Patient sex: F
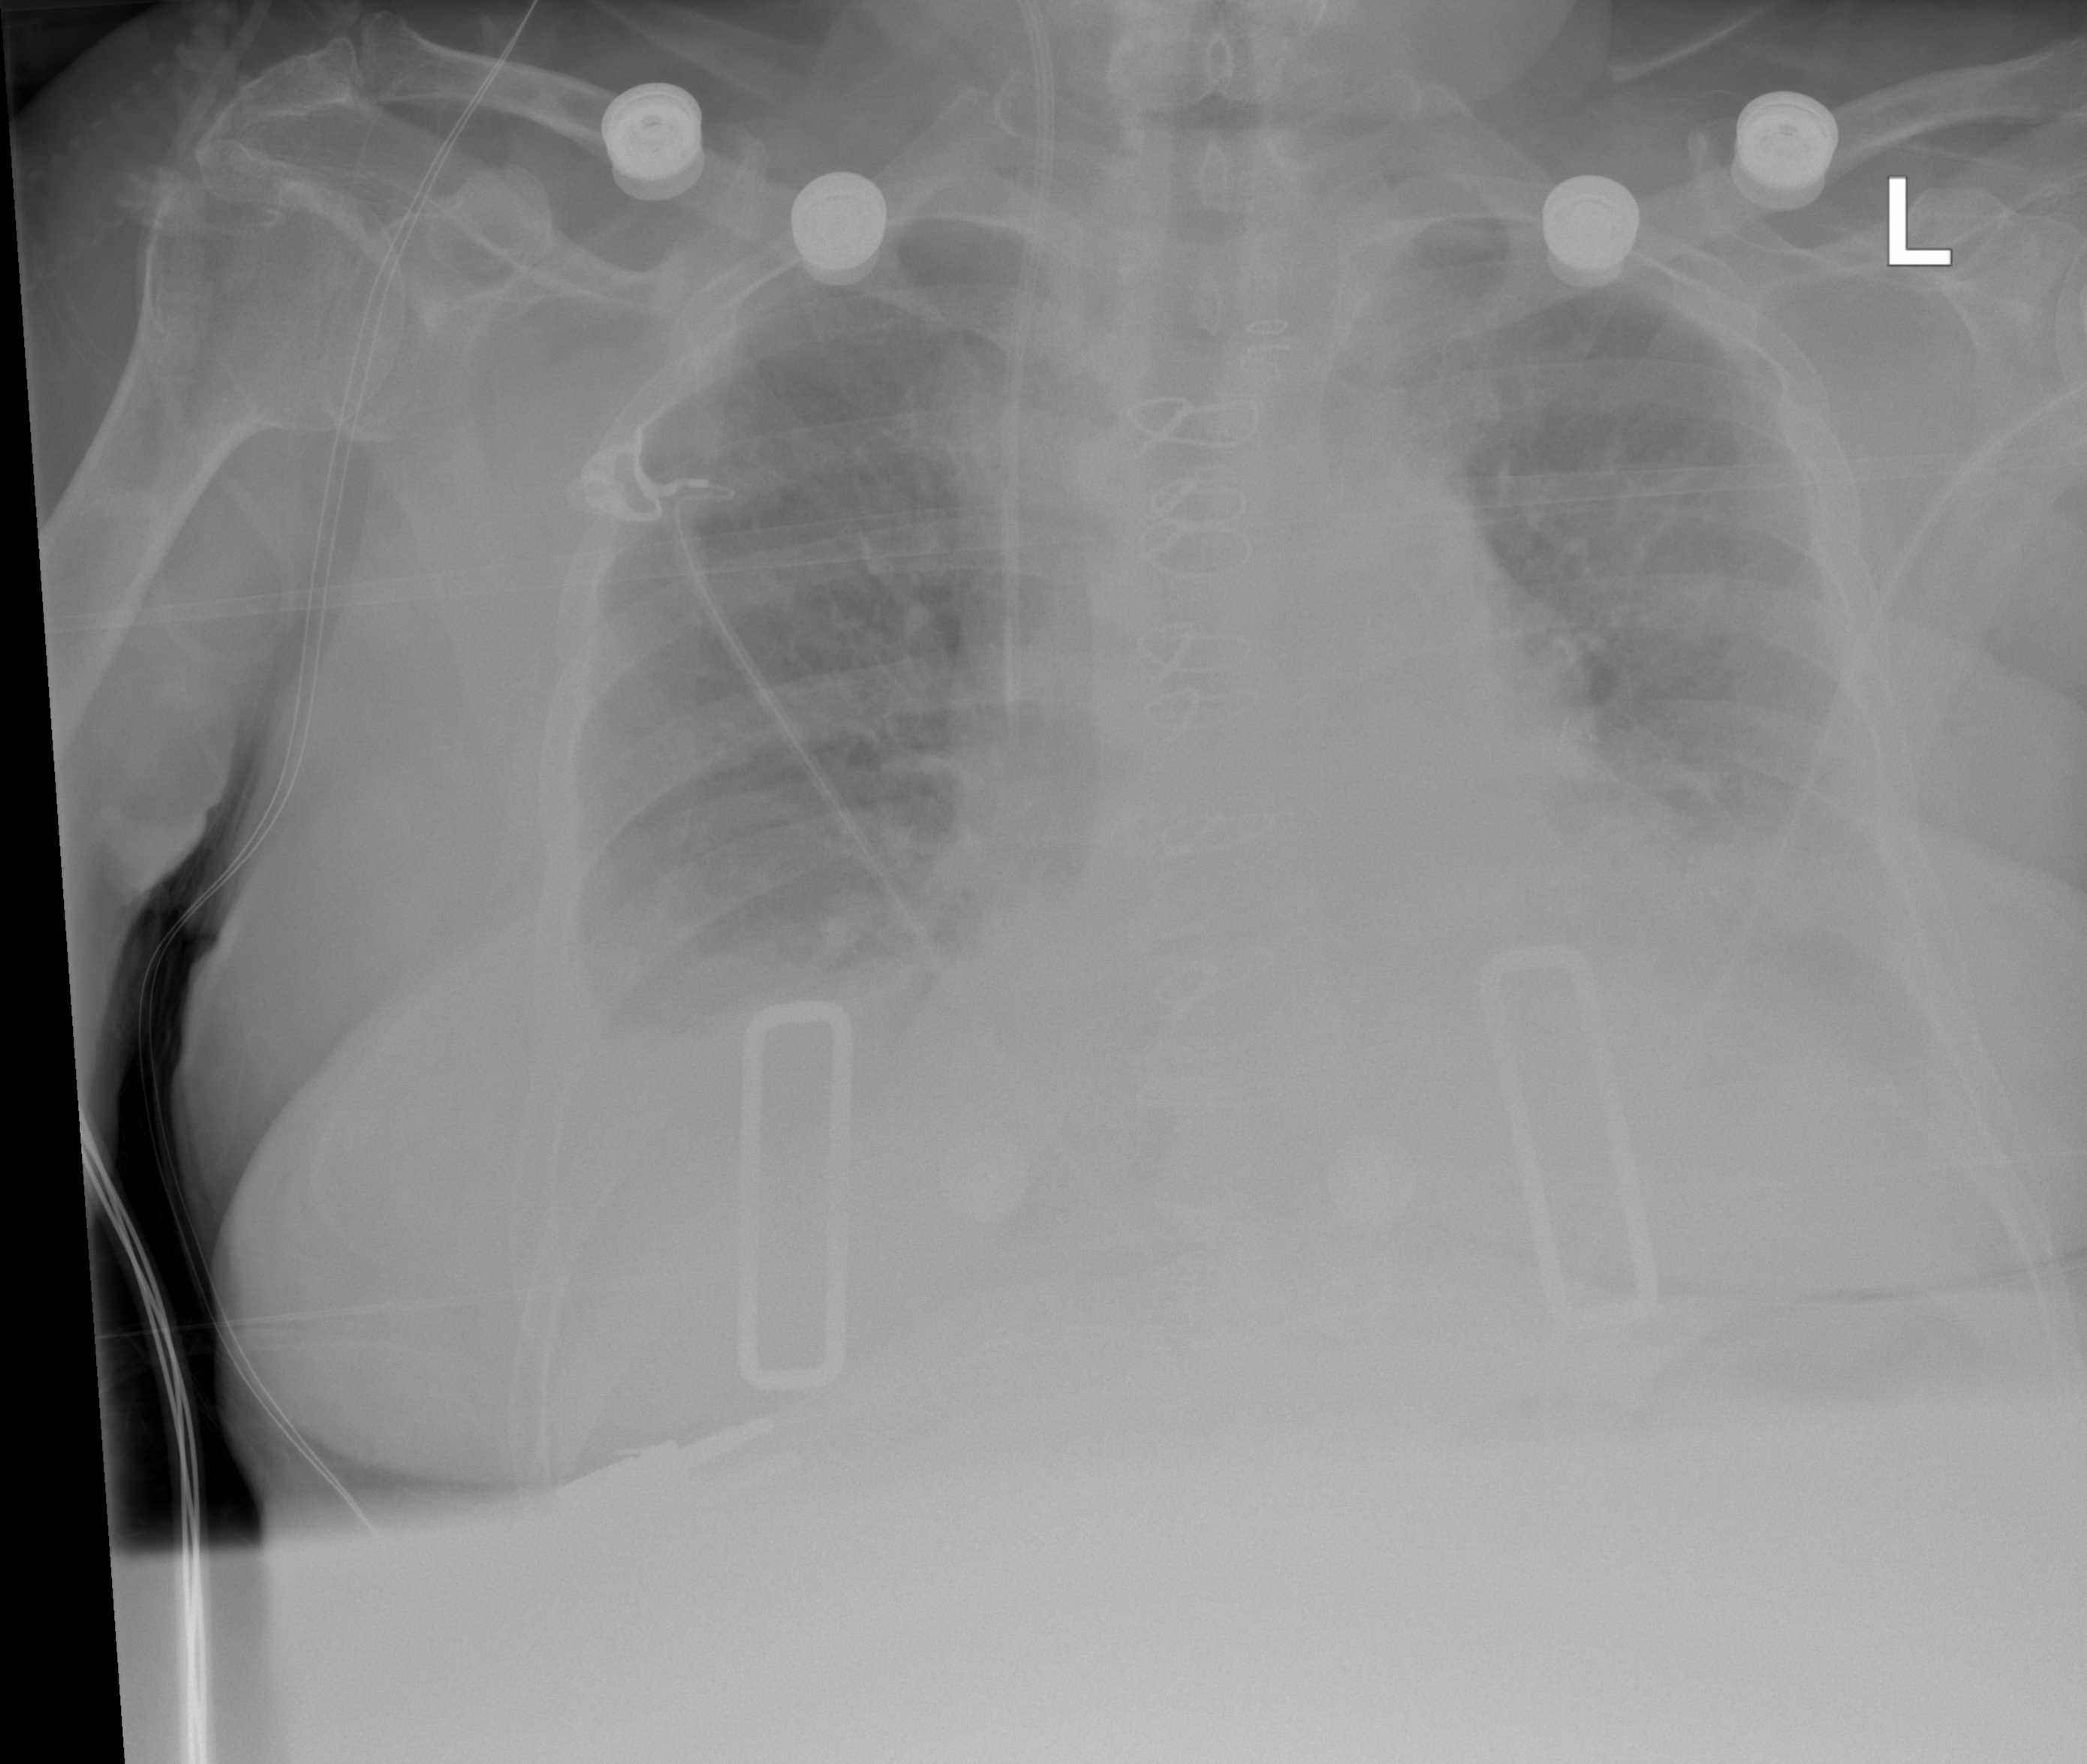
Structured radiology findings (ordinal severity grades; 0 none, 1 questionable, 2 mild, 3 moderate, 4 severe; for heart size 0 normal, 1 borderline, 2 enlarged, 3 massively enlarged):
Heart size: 2
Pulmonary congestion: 0
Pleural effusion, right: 2
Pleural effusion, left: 3
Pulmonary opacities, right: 0
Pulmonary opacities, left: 0
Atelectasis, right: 2
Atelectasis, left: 2